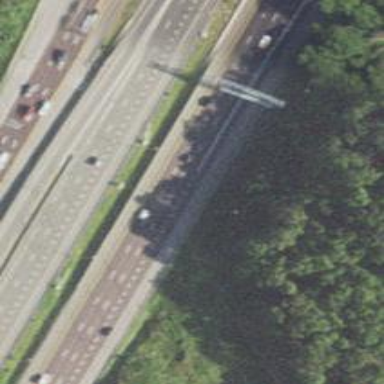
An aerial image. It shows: Motorway junction.